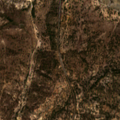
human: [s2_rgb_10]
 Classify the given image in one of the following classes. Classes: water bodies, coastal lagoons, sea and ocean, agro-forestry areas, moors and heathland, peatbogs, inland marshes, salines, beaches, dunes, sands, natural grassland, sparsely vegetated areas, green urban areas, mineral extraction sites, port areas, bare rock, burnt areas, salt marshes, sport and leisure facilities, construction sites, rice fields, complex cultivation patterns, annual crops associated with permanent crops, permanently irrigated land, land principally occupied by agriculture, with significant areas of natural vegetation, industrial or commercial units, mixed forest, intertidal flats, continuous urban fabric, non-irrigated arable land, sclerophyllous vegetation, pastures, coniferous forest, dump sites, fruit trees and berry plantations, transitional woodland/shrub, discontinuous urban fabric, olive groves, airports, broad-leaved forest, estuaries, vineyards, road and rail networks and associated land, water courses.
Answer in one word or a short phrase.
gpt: broad-leaved forest, transitional woodland/shrub